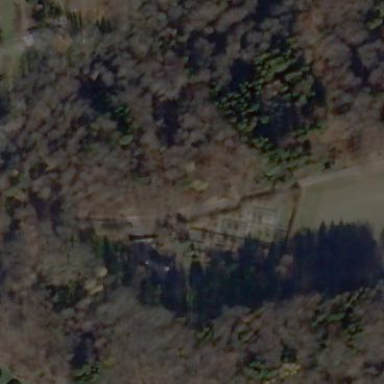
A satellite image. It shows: Cemetery.